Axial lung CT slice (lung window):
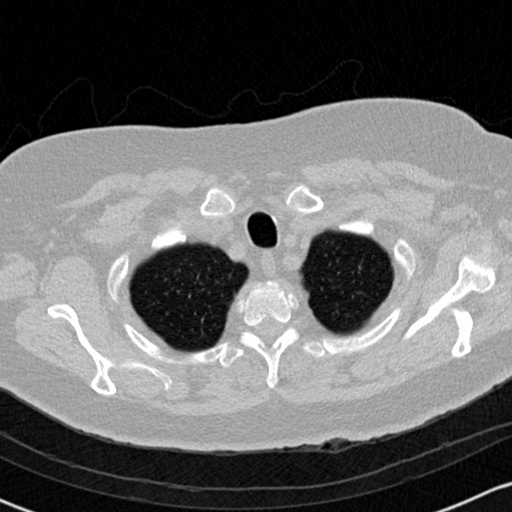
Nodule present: no